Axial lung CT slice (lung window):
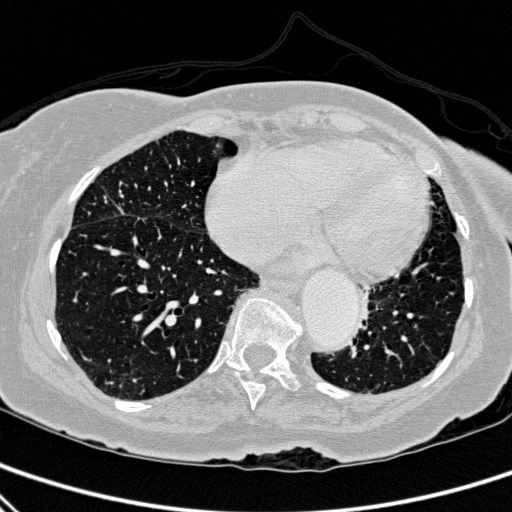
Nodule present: no